Question: I'm looking out for some solution regarding the custom progress view.
Basically, i would like to fill the image below to represent the loading progress,just like the one's we have in games.

Any ideas how to achieve it??
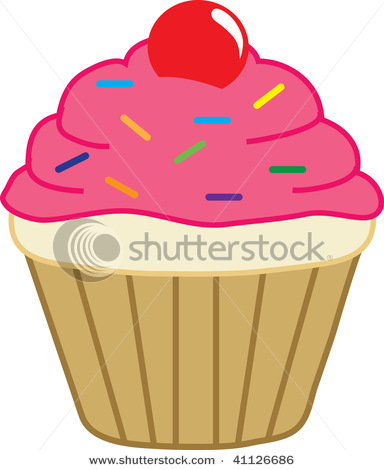
Answer: Masking using CoreGraphics:
'''
UIImage *img = [UIImage imageNamed:@"imagetomask.png"];
CGImageRef maskRef = [UIImage imageNamed:@"mask.png"].CGImage;
CGImageRef mask = CGImageMaskCreate(CGImageGetWidth(maskRef),
CGImageGetHeight(maskRef),
CGImageGetBitsPerComponent(maskRef),
CGImageGetBitsPerPixel(maskRef),
CGImageGetBytesPerRow(maskRef),
CGImageGetDataProvider(maskRef), NULL, false);
CGImageRef maskedImage = CGImageCreateWithMask([img CGImage], mask);
[imageView setImage:maskedImage];
'''
Your 'mask.png' should be non-transparent image filled like inverted alpha - black for visible parts, white for transparent.